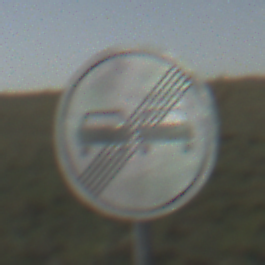
Verkehrszeichen: EndeUeberholverbot
Umgebung: Outdoor, Nature
Tageszeit: Night
Wetter: Clear
Licht: Natural
Jahreszeit: NotSpecified
Kontrast: HighContrast